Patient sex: M
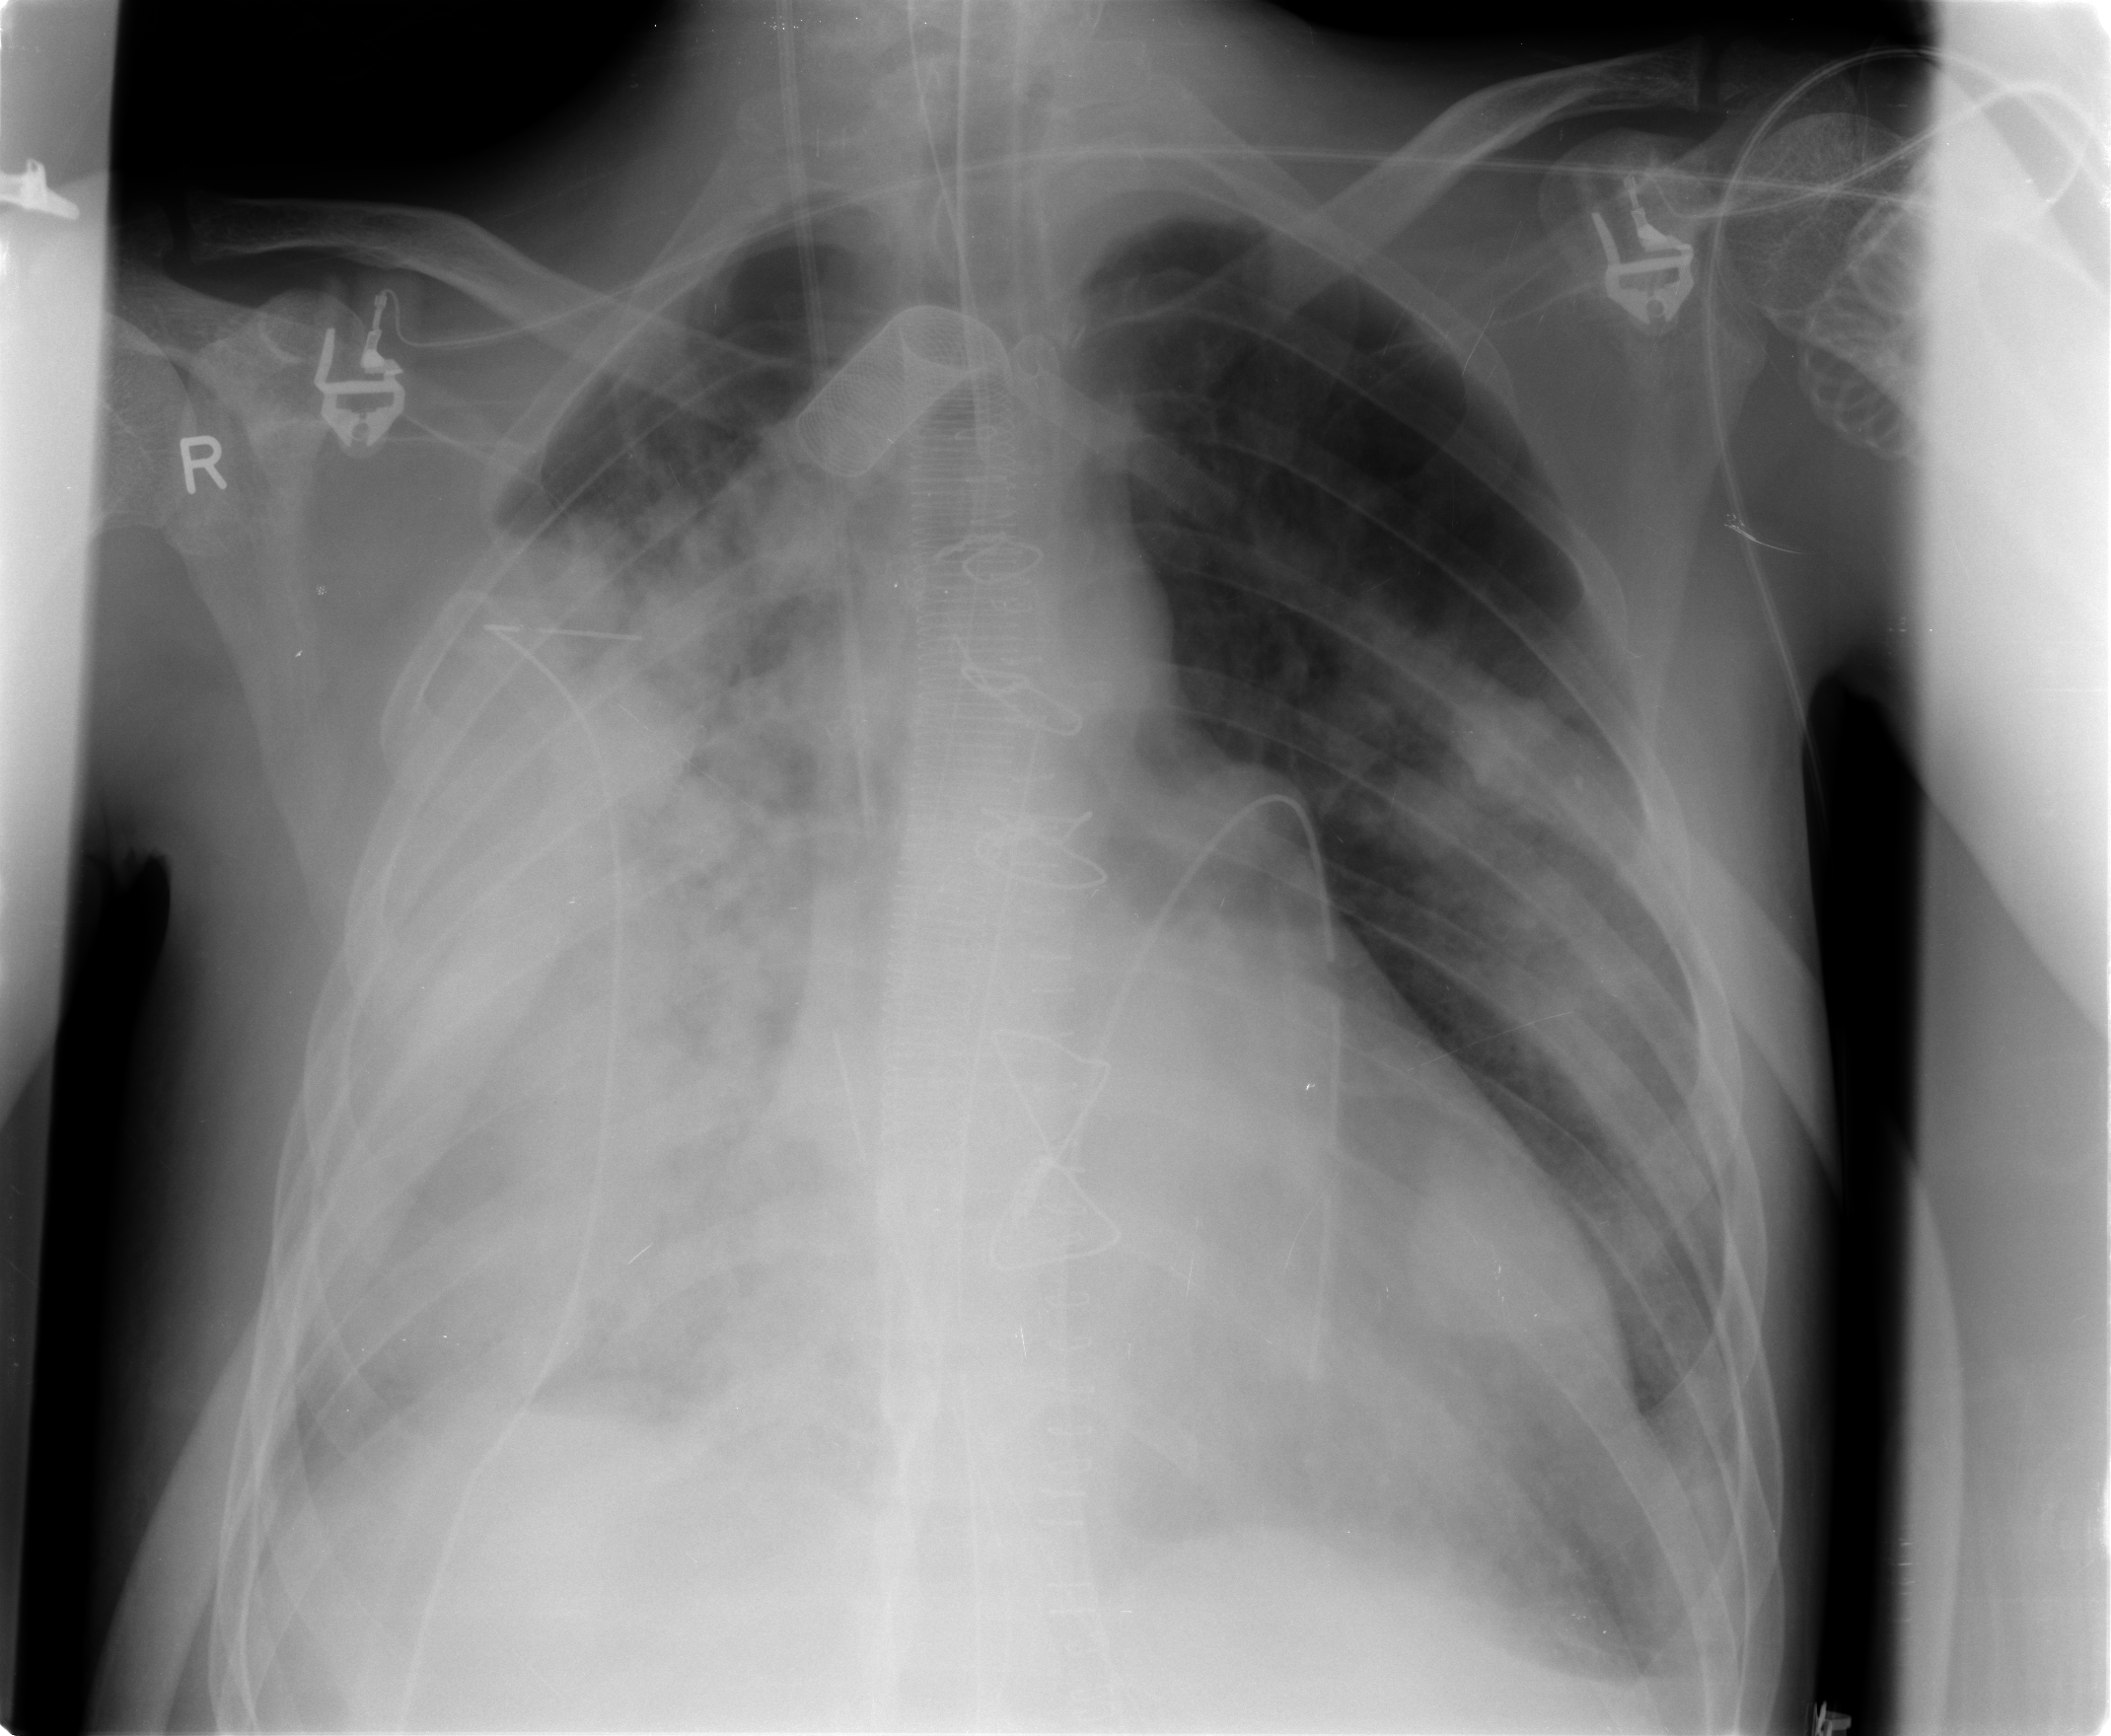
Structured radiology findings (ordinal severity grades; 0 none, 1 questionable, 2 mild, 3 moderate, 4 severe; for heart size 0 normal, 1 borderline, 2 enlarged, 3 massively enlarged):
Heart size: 2
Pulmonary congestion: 2
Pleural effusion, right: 2
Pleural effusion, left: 2
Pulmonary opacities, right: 3
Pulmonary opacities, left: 2
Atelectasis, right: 3
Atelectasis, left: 2